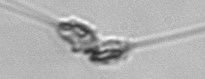
Label: Asterionellopsis_glacialis